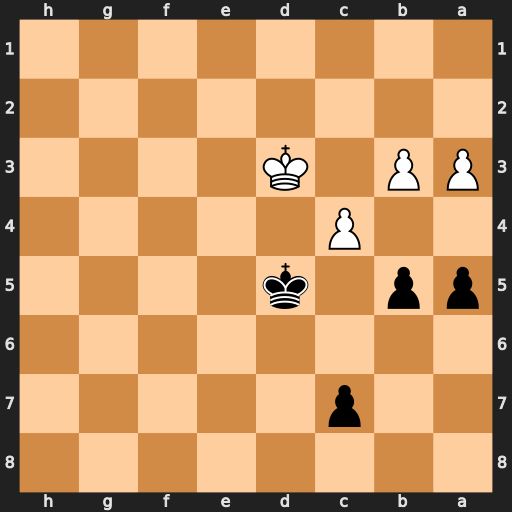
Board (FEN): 8/2p5/8/pp1k4/2P5/PP1K4/8/8
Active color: b
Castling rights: -
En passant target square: -
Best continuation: bxc4+ bxc4+ Ke5